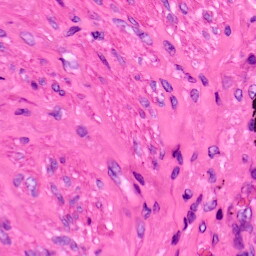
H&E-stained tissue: Lung